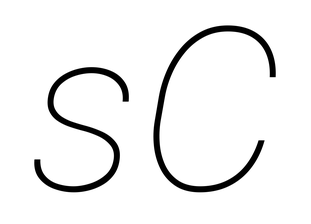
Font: Roboto-Italic_Thin_Italic